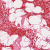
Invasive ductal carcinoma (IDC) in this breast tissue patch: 0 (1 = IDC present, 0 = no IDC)